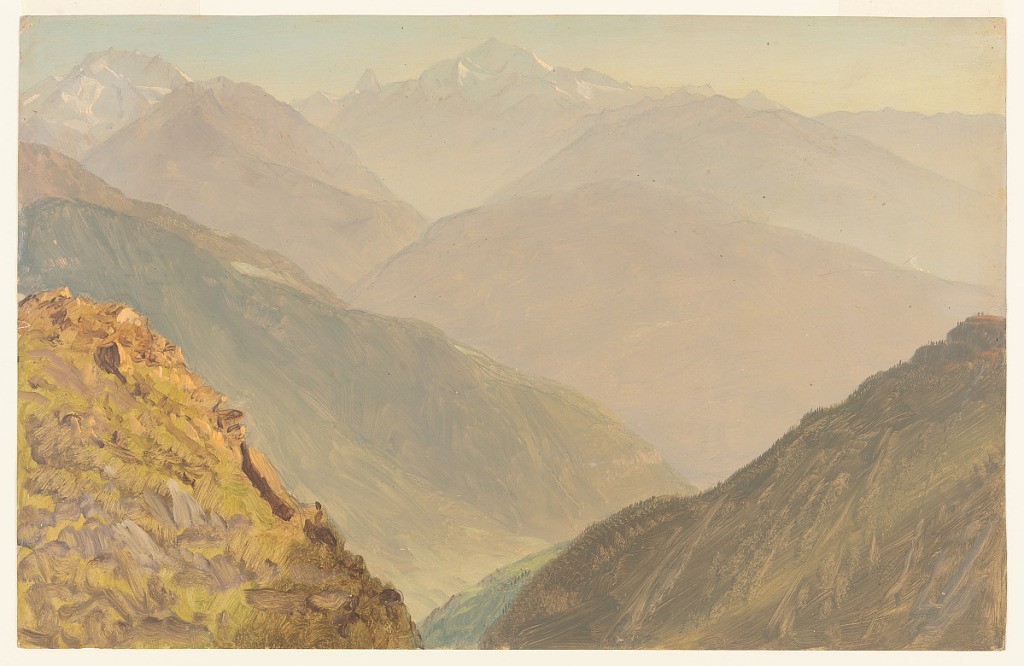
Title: The Watzmann and Schönfeldspitze, near Berchtesgaden, Bavaria (Germany)
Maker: Frederic Edwin Church, American, 1826–1900
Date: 1868
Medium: Oil and graphite on tan paperboard
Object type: Drawing
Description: Landscape study showing an elevated view of the Bavarian Alps, with the Watzmann and Schönfeldspitze visible in the background. In the foreground, two converging, wooded mountainsides frame an expansive view of layered mountain ridges that extend to the horizon. Due to aerial perspective, each succeeding ridge is hazier than the last. In the distance at center, the snow-capped Watzmann is shown with the sharp, pyramidal peak of Schönfeldspitze beside it to the left.